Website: lowes
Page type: review-order
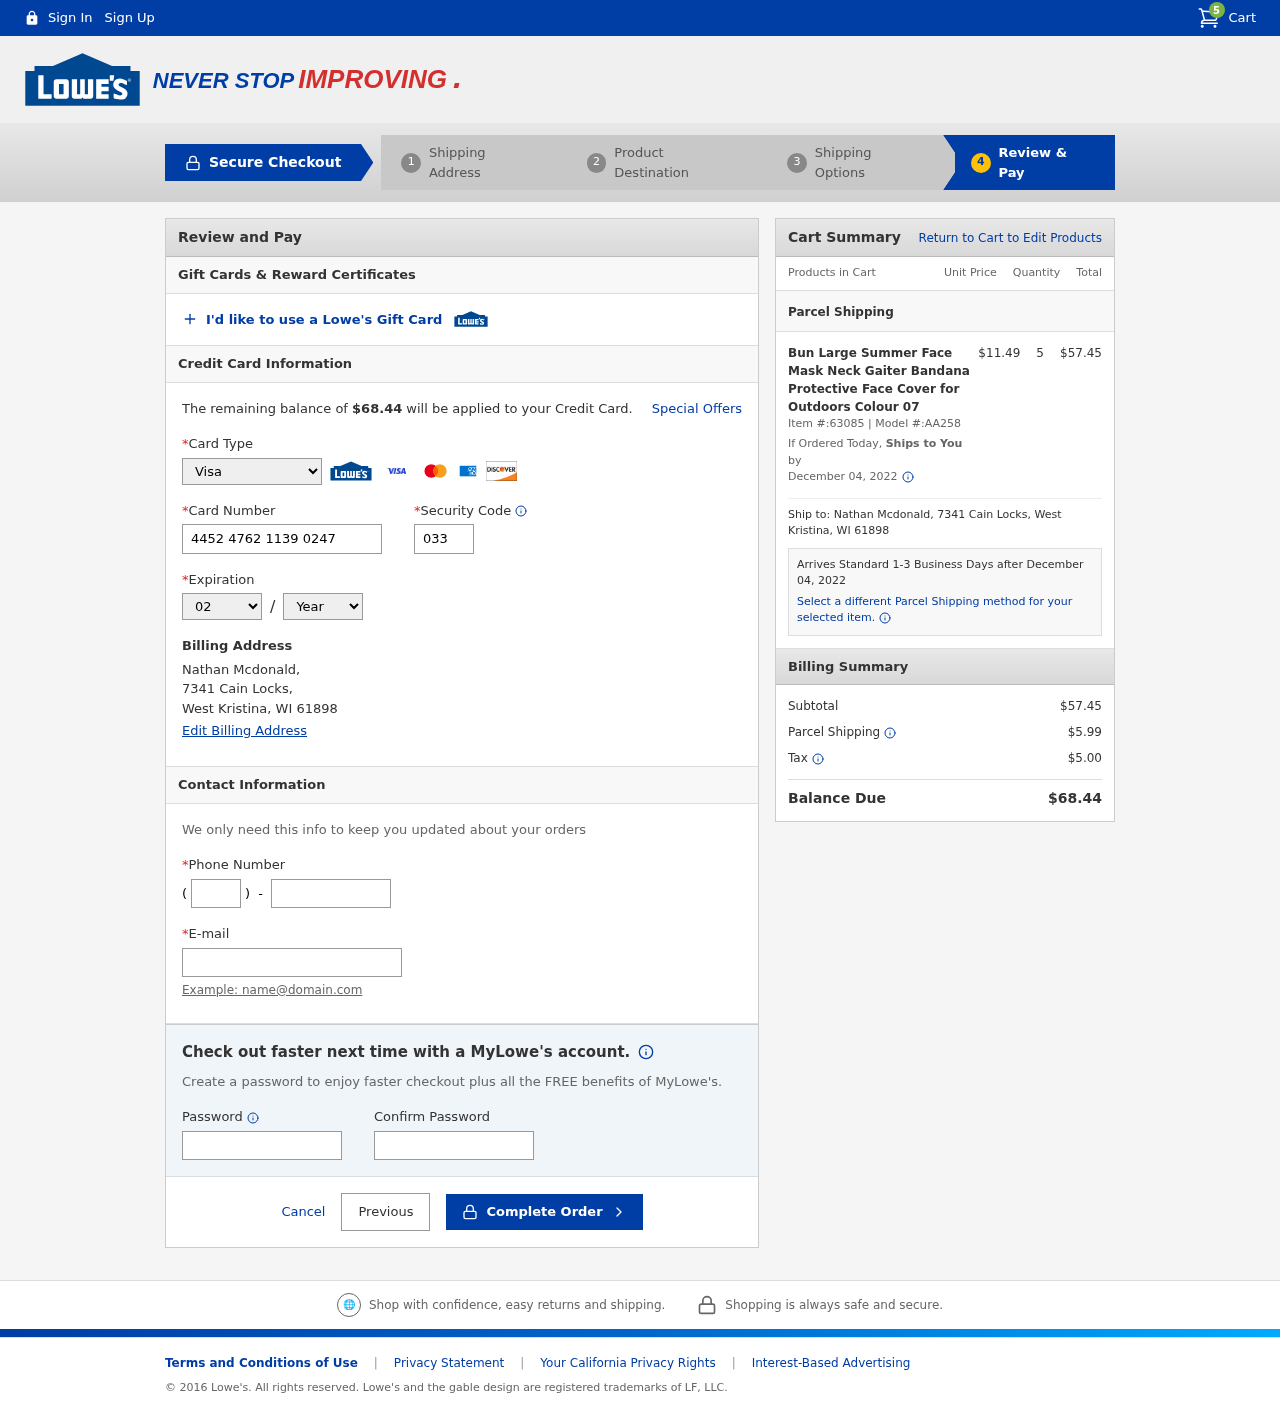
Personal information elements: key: PII_CARD_CVV
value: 033
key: PII_CARD_EXPIRY_MONTH
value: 02
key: PII_CARD_EXPIRY_YEAR
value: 27
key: PII_CARD_NUMBER
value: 4452 4762 1139 0247
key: PII_CARD_TYPE
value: Visa
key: PII_CITY
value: West Kristina
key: PII_EMAIL
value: nathan.mcdonald@gmail.com
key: PII_FULLNAME
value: Nathan Mcdonald,
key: PII_PHONE
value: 8317982806
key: PII_PHONE_AREA
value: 831
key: PII_POSTCODE
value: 61898
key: PII_STATE_ABBR
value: WI
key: PII_STREET
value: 7341 Cain Locks
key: PII_STREET
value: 7341 Cain Locks,
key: PII_FULLNAME2
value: Nathan Mcdonald
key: PII_POSTCODE_FULL
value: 61898
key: PII_CITY_STATE
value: West Kristina, WI
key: PII_CITY_STATE_ZIP
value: West Kristina, WI 61898
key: PII_POSTCODE_NUMERIC
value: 61898
Product elements: key: PRODUCT1_NAME
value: Bun Large Summer Face Mask Neck Gaiter Bandana Protective Face Cover for Outdoors Colour 07
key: PRODUCT1_PRICE
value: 11.49
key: PRODUCT1_QUANTITY
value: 5
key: PRODUCT1_ITEM_NUMBER
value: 63085
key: PRODUCT1_MODEL_NUMBER
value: AA258
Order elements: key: ORDER_NUM_ITEMS
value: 5
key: ORDER_TOTAL
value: $68.44
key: ORDER_SHIPPING_DATE
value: December 04, 2022
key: ORDER_SUBTOTAL
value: $57.45
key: ORDER_SHIPPING_DATE2
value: December 04, 2022
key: ORDER_SUBTOTAL2
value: $57.45
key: ORDER_SHIPPING_COST
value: $5.99
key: ORDER_TAX
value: $5.00